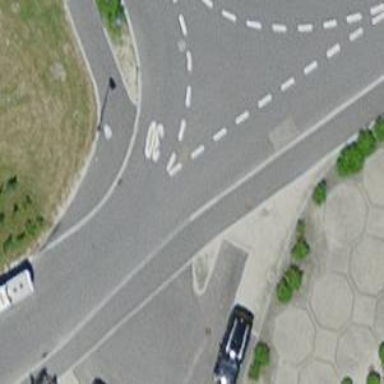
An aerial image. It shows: Kerb barrier.